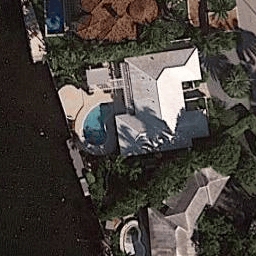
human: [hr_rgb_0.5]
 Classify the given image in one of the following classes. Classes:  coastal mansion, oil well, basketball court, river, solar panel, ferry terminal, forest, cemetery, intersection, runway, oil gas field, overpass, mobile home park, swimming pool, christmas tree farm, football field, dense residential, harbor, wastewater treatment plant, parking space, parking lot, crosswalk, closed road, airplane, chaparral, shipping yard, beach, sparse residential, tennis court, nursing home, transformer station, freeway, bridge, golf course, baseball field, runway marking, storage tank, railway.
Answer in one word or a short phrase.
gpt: coastal mansion